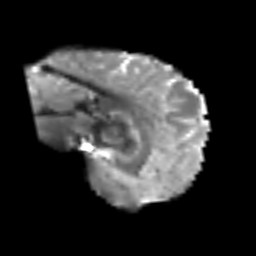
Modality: T2w
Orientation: sagittal
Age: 49
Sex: male
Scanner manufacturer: siemens
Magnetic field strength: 3 T
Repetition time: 6.1 s
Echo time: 0.101 s